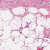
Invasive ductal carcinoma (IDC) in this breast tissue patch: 0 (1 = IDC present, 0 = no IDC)